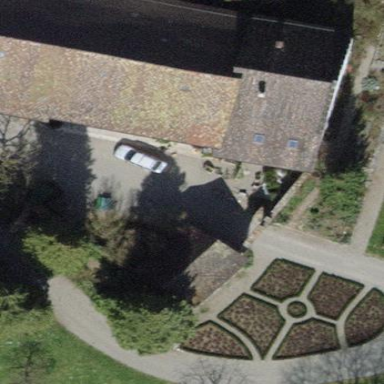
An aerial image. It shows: Farm building with gabled roof.